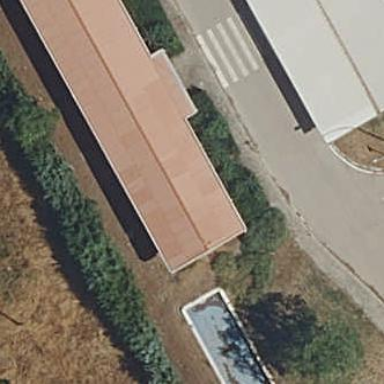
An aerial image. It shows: Industrial building.